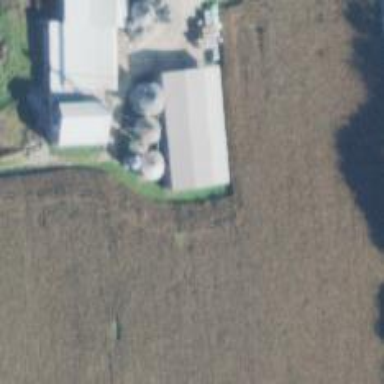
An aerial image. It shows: Silo.